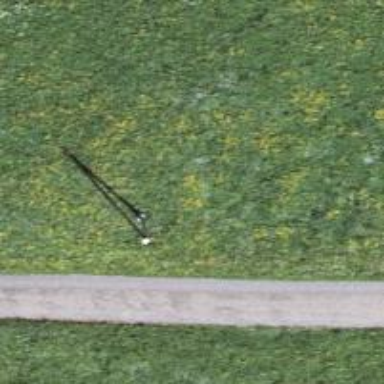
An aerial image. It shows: Guyed power pole.